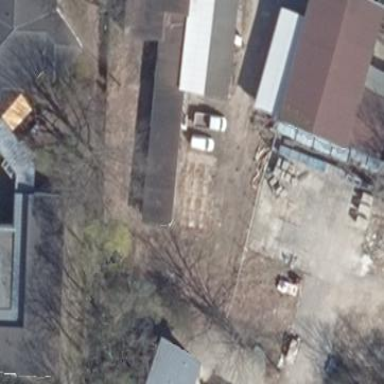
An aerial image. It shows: Industrial building.